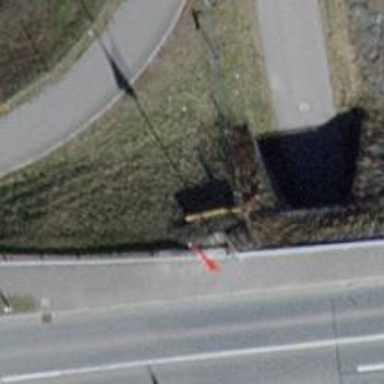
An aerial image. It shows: Flagpole structure.